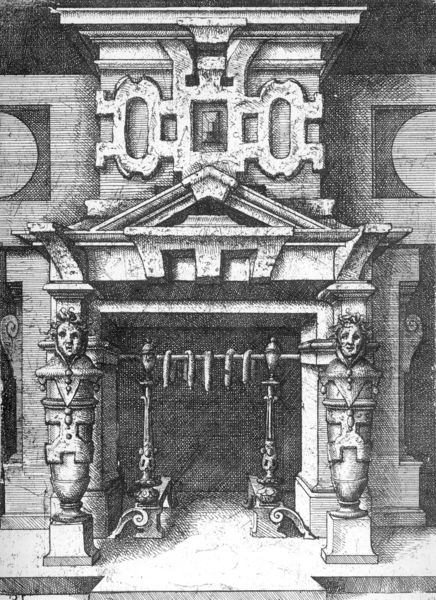
Titel: Architectura (Nürnberg 1598)
Künstler: Wendel Dietterlin
Schlagwörter: grau, köpfe, marmor, schwarz, säulen, weiss, zeichnung, ornament, gesichter, gesicht, stein, kamin, skulptur, statue, relief, trocknen, karikatur, symmetrie, knöpfe, eingang, druck, radierung, stich, statuen, wurst, würste, grotte, wächter, tempel, räuchern, stange, kupferstich, abzug, geometrie, max, bauwerk, masken, illuminaten, mauseleum, moriz, feuerung